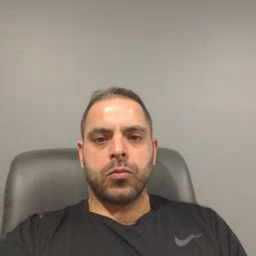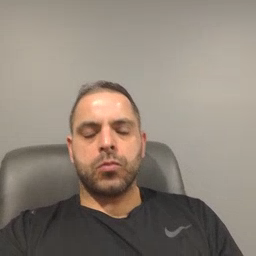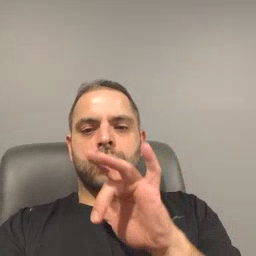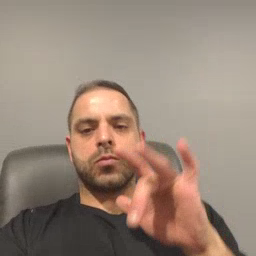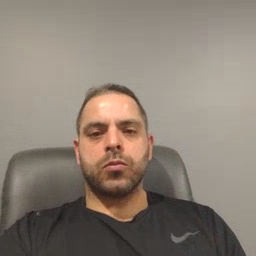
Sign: empty